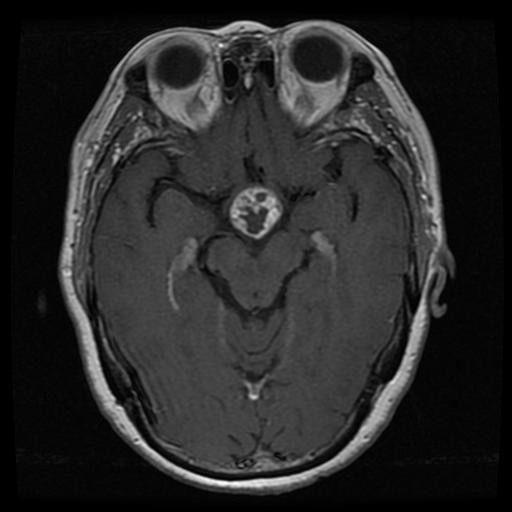
Label: pituitary